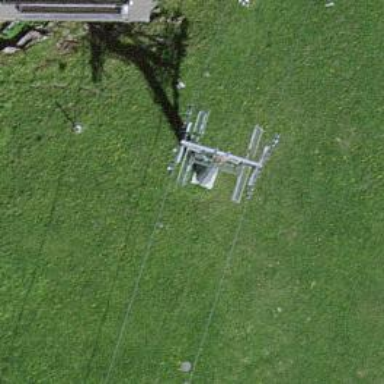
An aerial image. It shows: Pylon used for aerialway.